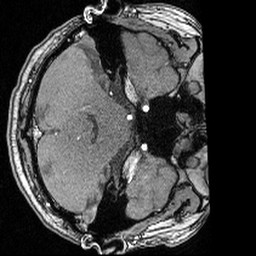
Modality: angio
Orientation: axial
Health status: ill
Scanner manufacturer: siemens
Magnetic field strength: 3 T
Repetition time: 0.022 s
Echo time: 0.00395 s